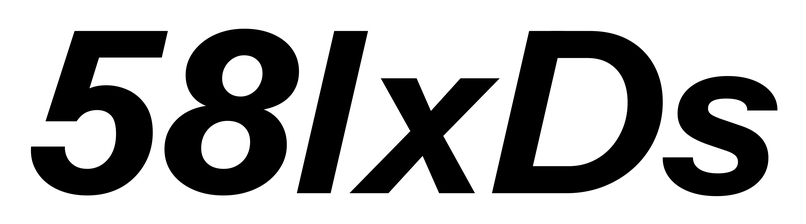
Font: InstrumentSans-Italic_Bold_Italic